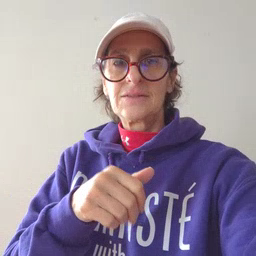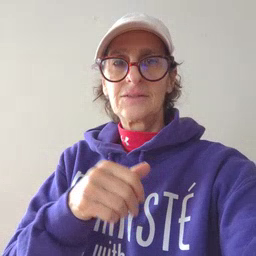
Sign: nuts